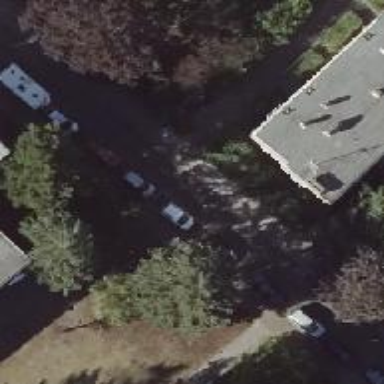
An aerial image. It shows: Residential road with asphalt surface. Both sides have sidewalks.